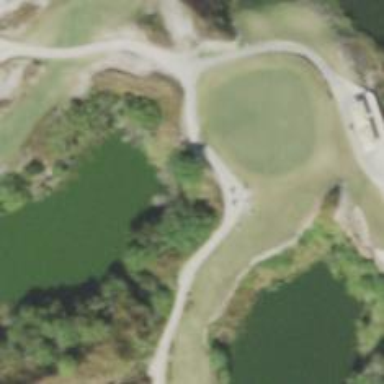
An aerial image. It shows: Path used for both walking and golf.